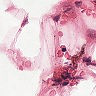
Metastatic tissue present: no